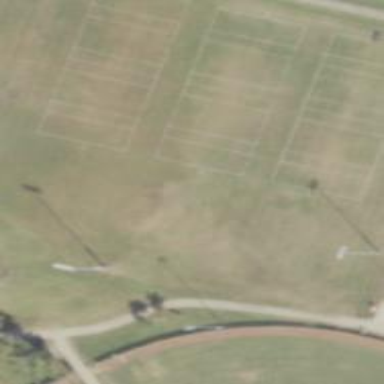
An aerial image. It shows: Multi-sport pitch on leisure land.